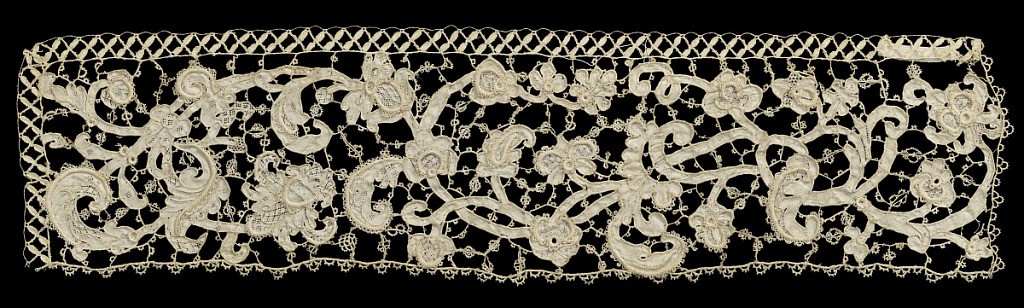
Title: Border
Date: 18th century
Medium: linen Technique: raised needle lace
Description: Border of bold Gros Point de Venise pattern. Connected by picotées, outlined in cordonnet and interspersed by portes and gaze quadrillée.